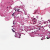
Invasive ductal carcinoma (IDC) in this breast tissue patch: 0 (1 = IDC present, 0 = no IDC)